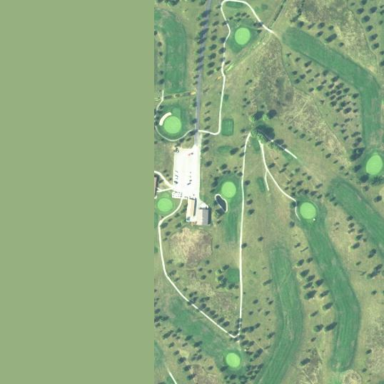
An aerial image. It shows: Golf course.